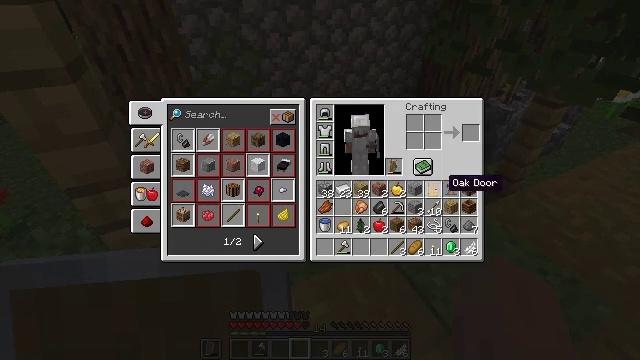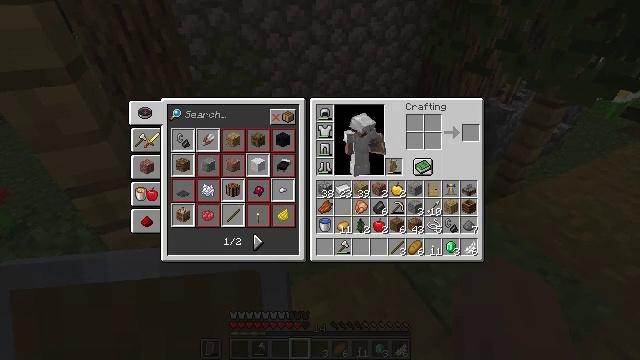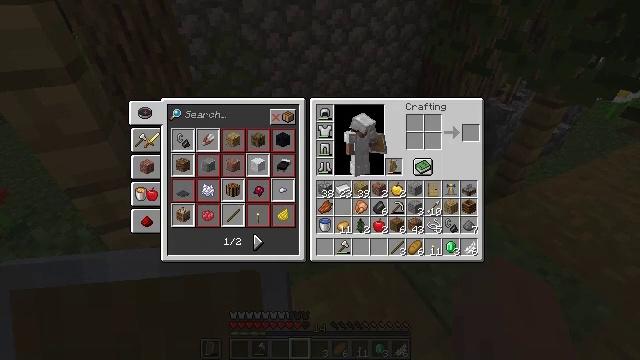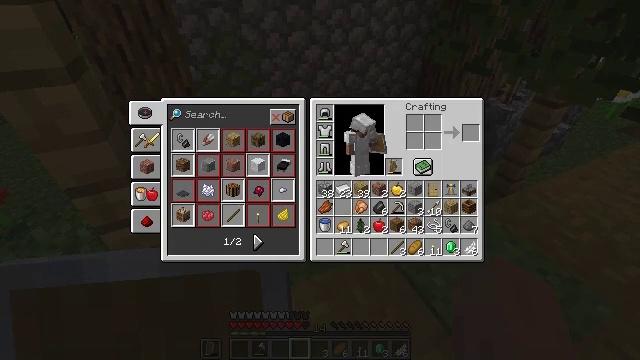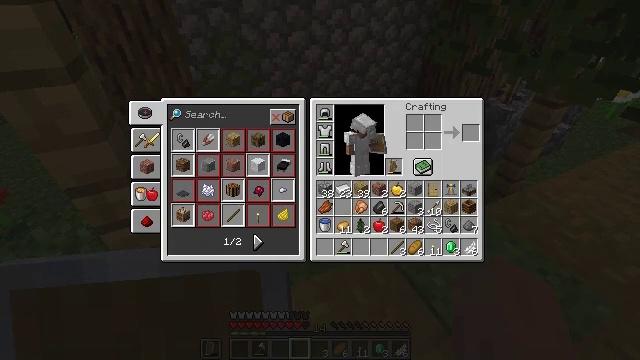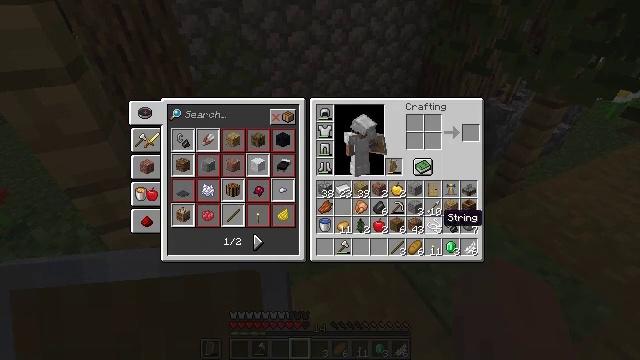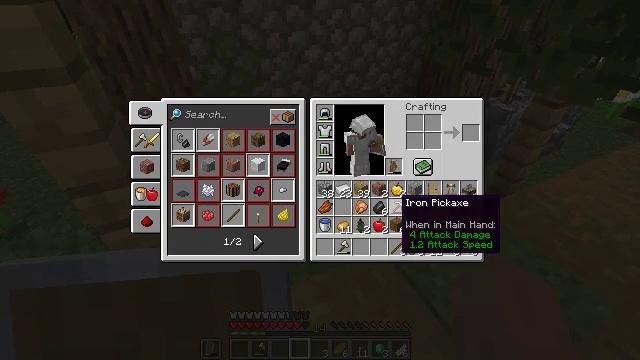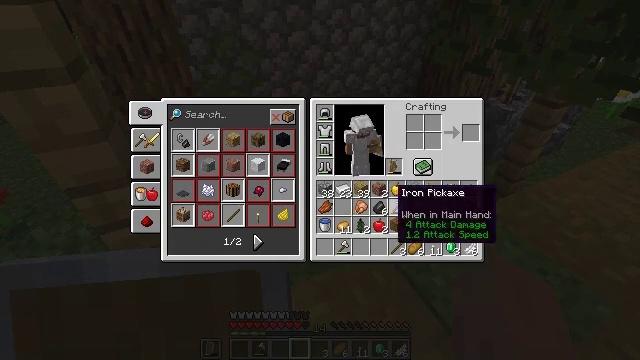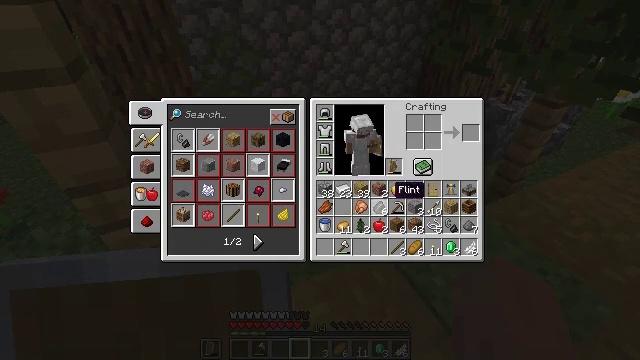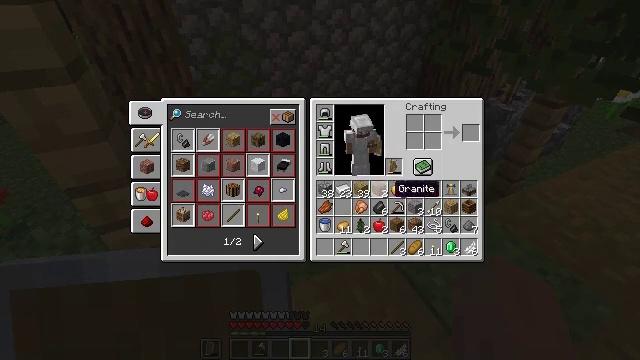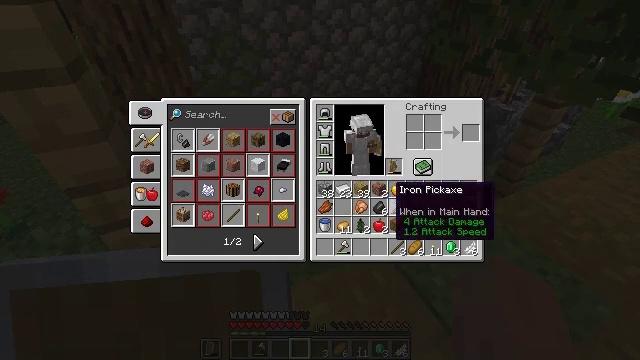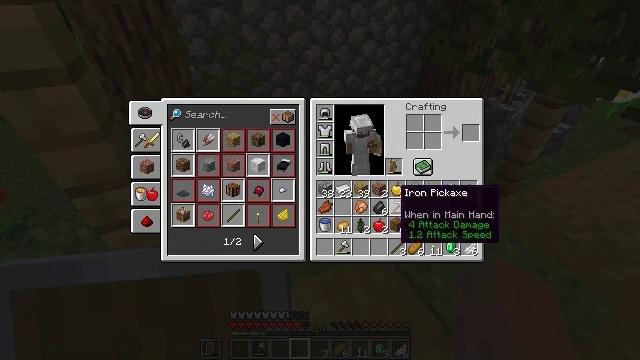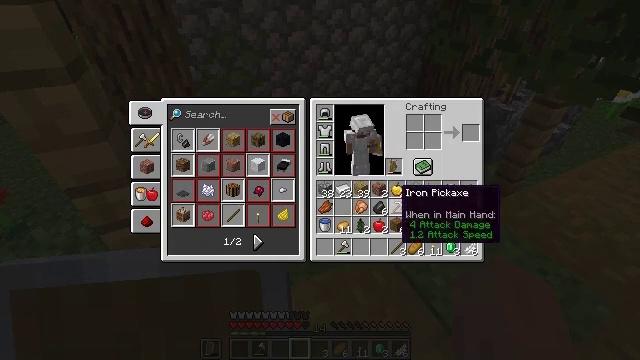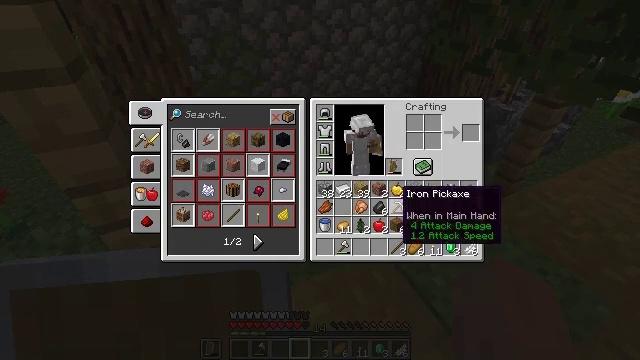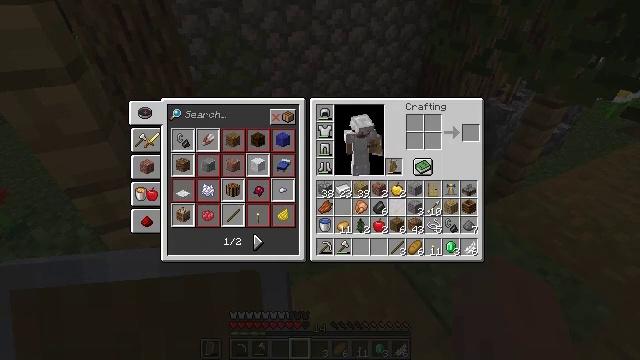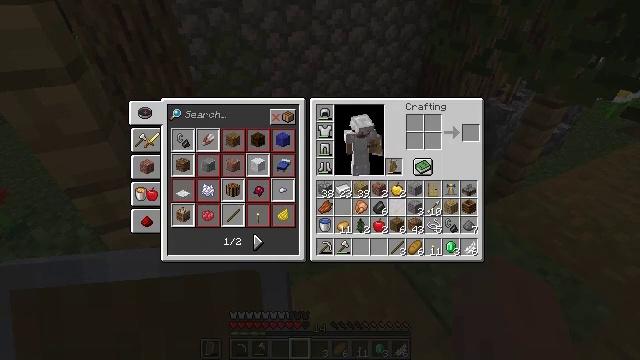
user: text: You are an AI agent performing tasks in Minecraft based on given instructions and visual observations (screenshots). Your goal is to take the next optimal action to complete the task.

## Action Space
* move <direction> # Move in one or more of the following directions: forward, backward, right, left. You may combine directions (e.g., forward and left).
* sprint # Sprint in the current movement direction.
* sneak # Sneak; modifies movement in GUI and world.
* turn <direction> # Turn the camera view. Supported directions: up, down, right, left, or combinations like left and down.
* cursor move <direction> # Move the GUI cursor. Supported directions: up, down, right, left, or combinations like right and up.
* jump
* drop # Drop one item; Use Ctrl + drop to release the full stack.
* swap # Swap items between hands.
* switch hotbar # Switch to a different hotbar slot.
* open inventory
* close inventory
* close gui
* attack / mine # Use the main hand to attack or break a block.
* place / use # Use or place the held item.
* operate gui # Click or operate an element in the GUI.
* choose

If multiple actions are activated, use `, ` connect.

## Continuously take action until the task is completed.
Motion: motion action
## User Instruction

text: Destroy the cauldron to put it in your inventory.
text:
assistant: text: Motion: sneak, cursor move right
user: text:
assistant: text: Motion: sneak
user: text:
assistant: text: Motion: sneak, cursor move down
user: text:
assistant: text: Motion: sneak, cursor move left and down
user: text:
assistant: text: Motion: sneak, cursor move left
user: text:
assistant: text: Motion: sneak, cursor move left and up
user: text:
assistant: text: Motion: sneak, cursor move up
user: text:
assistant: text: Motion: sneak
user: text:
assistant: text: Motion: sneak
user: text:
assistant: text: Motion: sneak
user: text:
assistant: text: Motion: sneak
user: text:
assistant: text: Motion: sneak
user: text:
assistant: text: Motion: sneak
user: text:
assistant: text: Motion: sneak, operate gui
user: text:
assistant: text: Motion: sneak, operate gui
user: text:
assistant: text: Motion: sneak
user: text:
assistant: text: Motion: sneak
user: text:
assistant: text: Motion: sneak, close inventory
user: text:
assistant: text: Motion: sneak, close inventory
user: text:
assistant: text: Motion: turn left, close inventory
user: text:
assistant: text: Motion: turn left
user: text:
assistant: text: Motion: turn left
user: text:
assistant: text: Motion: no_op
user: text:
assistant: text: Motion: no_op
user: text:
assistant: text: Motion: turn left
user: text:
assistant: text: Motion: switch to hotbar 1
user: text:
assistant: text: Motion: switch to hotbar 1
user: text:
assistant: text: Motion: turn up, switch to hotbar 1
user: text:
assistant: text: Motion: turn left and up
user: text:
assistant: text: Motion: turn up